Question: I am using SymPy's <URL> to intersect line segments and circles. It seems only some intersection points are being counted, while many others are ignored.
Here is some test code for finding the intersection points:
'''
from sympy.geometry import Point2D, Segment2D, Circle
# Point A, B and C
A = Point2D(1, 1)
B = Point2D(3, -1)
C = Point2D(-2, -2)
# Segment from A to B
f_0 = Segment2D(A, B)
# Segment from A to C
f_1 = Segment2D(A, C)
# Circle with center A and radius 0.8
c = Circle(A, .8)
i_0 = c.intersection(f_0)
i_1 = c.intersection(f_1)
print(i_0)
print(i_1)
'''
This should work, and does catch all intersection-points when doing line-circle intersection or circle-circle intersection, but not segment-circle nor ray-circle intersection. Here is the output:
'''
[]
[Point2D(2171572875<PHONE>000000, 2171572875<PHONE>000000)]
'''
It's obviously not working as intended. I don't know what causes this, and I'd like to know how to fix it or find any alternatives (preferably still using SymPy).

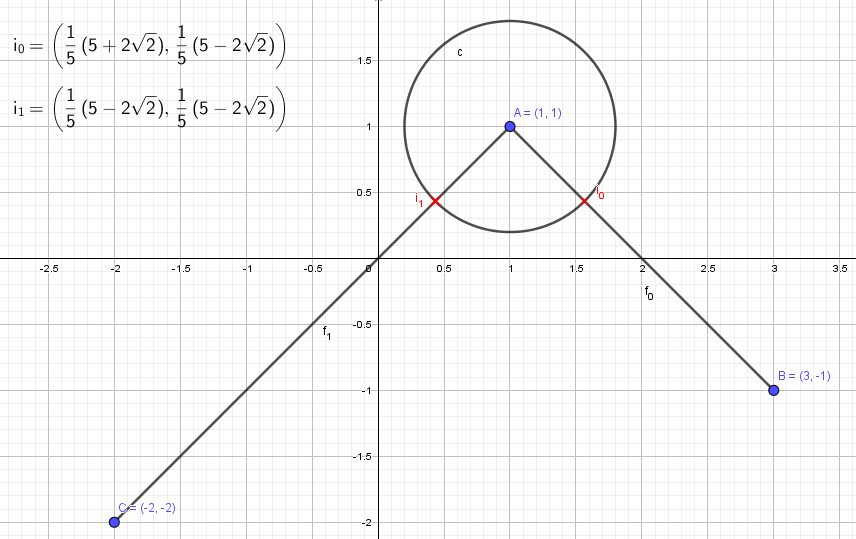
Answer: I still do not know why my previous method did not work, but i know one that will. After messing around in Wolfram|Alpha i realized the coordinates of intersection where all irrational. Seeing the output of the program being a fraction, something was obviously wrong. It turns out that the radius of the circle, 0.8, caused all of the trouble.
Instead of giving a float as an argument, you need to sympify it first. It is important to remember two things:
1. The argument needs to be a string and not a float.
2. The 'rational' flag needs to be True.
With this in mind, the new code becomes:
'''
from sympy import sympify
from sympy.geometry import Point2D, Segment2D, Circle
# Point A, B and C
A = Point2D(1, 1)
B = Point2D(3, -1)
C = Point2D(-2, -2)
# Segment from A to B
f_0 = Segment2D(A, B)
# Segment from A to C
f_1 = Segment2D(A, C)
# Circle with center A and radius 0.8
c = Circle(A, sympify('.8', rational=True))
i_0 = c.intersection(f_0)
i_1 = c.intersection(f_1)
print(i_0)
print(i_1)
'''
The output then becomes:
'''
[Point2D(2*sqrt(2)/5 + 1, -2*sqrt(2)/5 + 1)]
[Point2D(-2*sqrt(2)/5 + 1, -2*sqrt(2)/5 + 1)]
'''